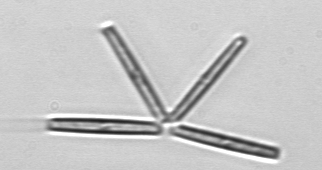
Label: Thalassionema